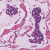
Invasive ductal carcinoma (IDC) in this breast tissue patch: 1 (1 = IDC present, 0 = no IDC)